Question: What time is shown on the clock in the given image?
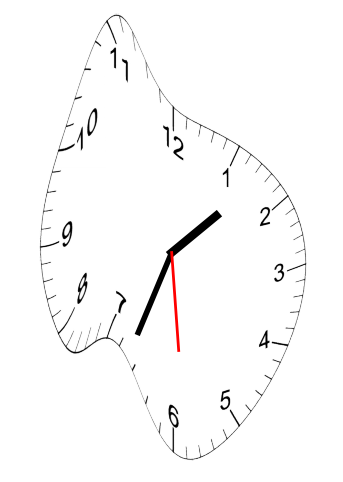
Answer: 01:33:29